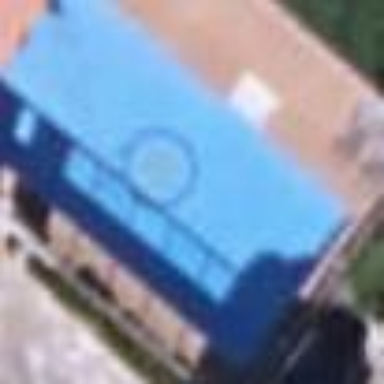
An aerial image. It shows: Swimming pool located in leisure land.